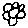
Label: flower